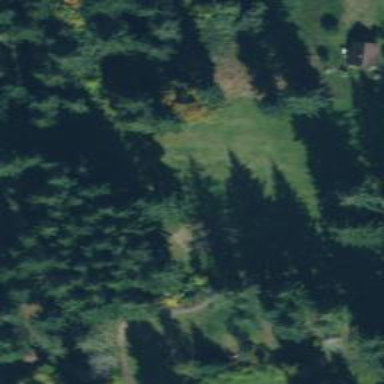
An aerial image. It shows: View of golf hole.